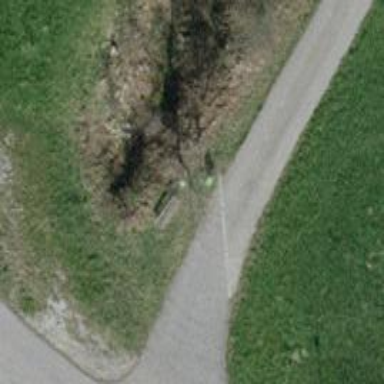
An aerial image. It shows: Bench.